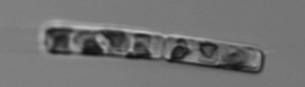
Label: Guinardia_delicatula